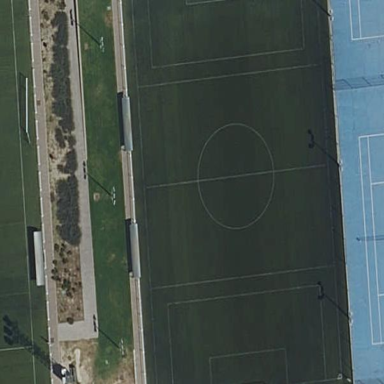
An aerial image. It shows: Soccer pitch for leisure land activities.